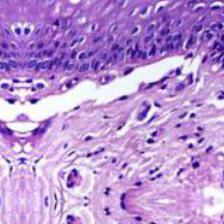
Diagnosis: Normal